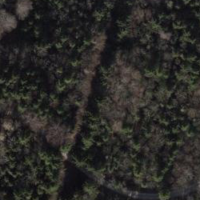
EUNIS habitat code: 44
Species observed at this site:
Lathyrus vernus